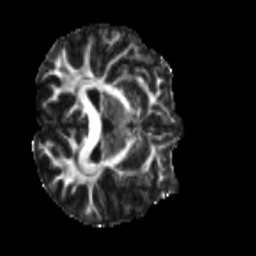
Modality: FA
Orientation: axial
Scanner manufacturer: siemens
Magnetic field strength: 3 T
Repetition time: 4 s
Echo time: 0.0594 s